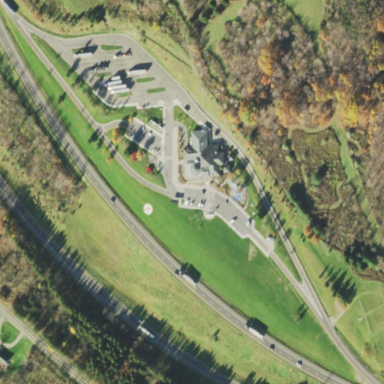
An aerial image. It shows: Rest area along the road.